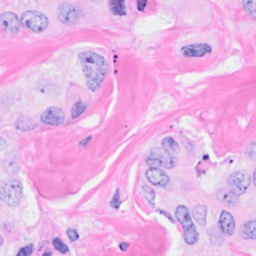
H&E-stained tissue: Breast